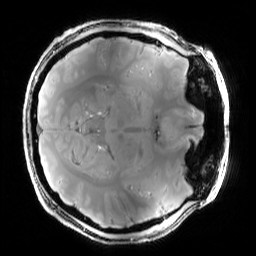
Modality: PDw
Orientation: axial
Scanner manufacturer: siemens
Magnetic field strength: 6.98 T
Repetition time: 1.15 s
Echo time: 0.00365 s